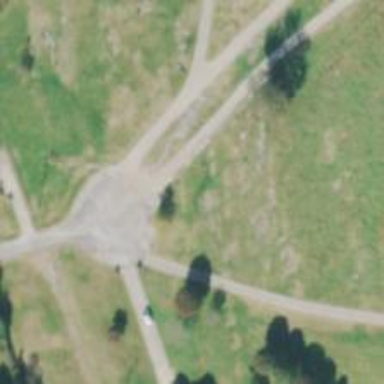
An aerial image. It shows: Turning circle on the road.